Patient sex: M
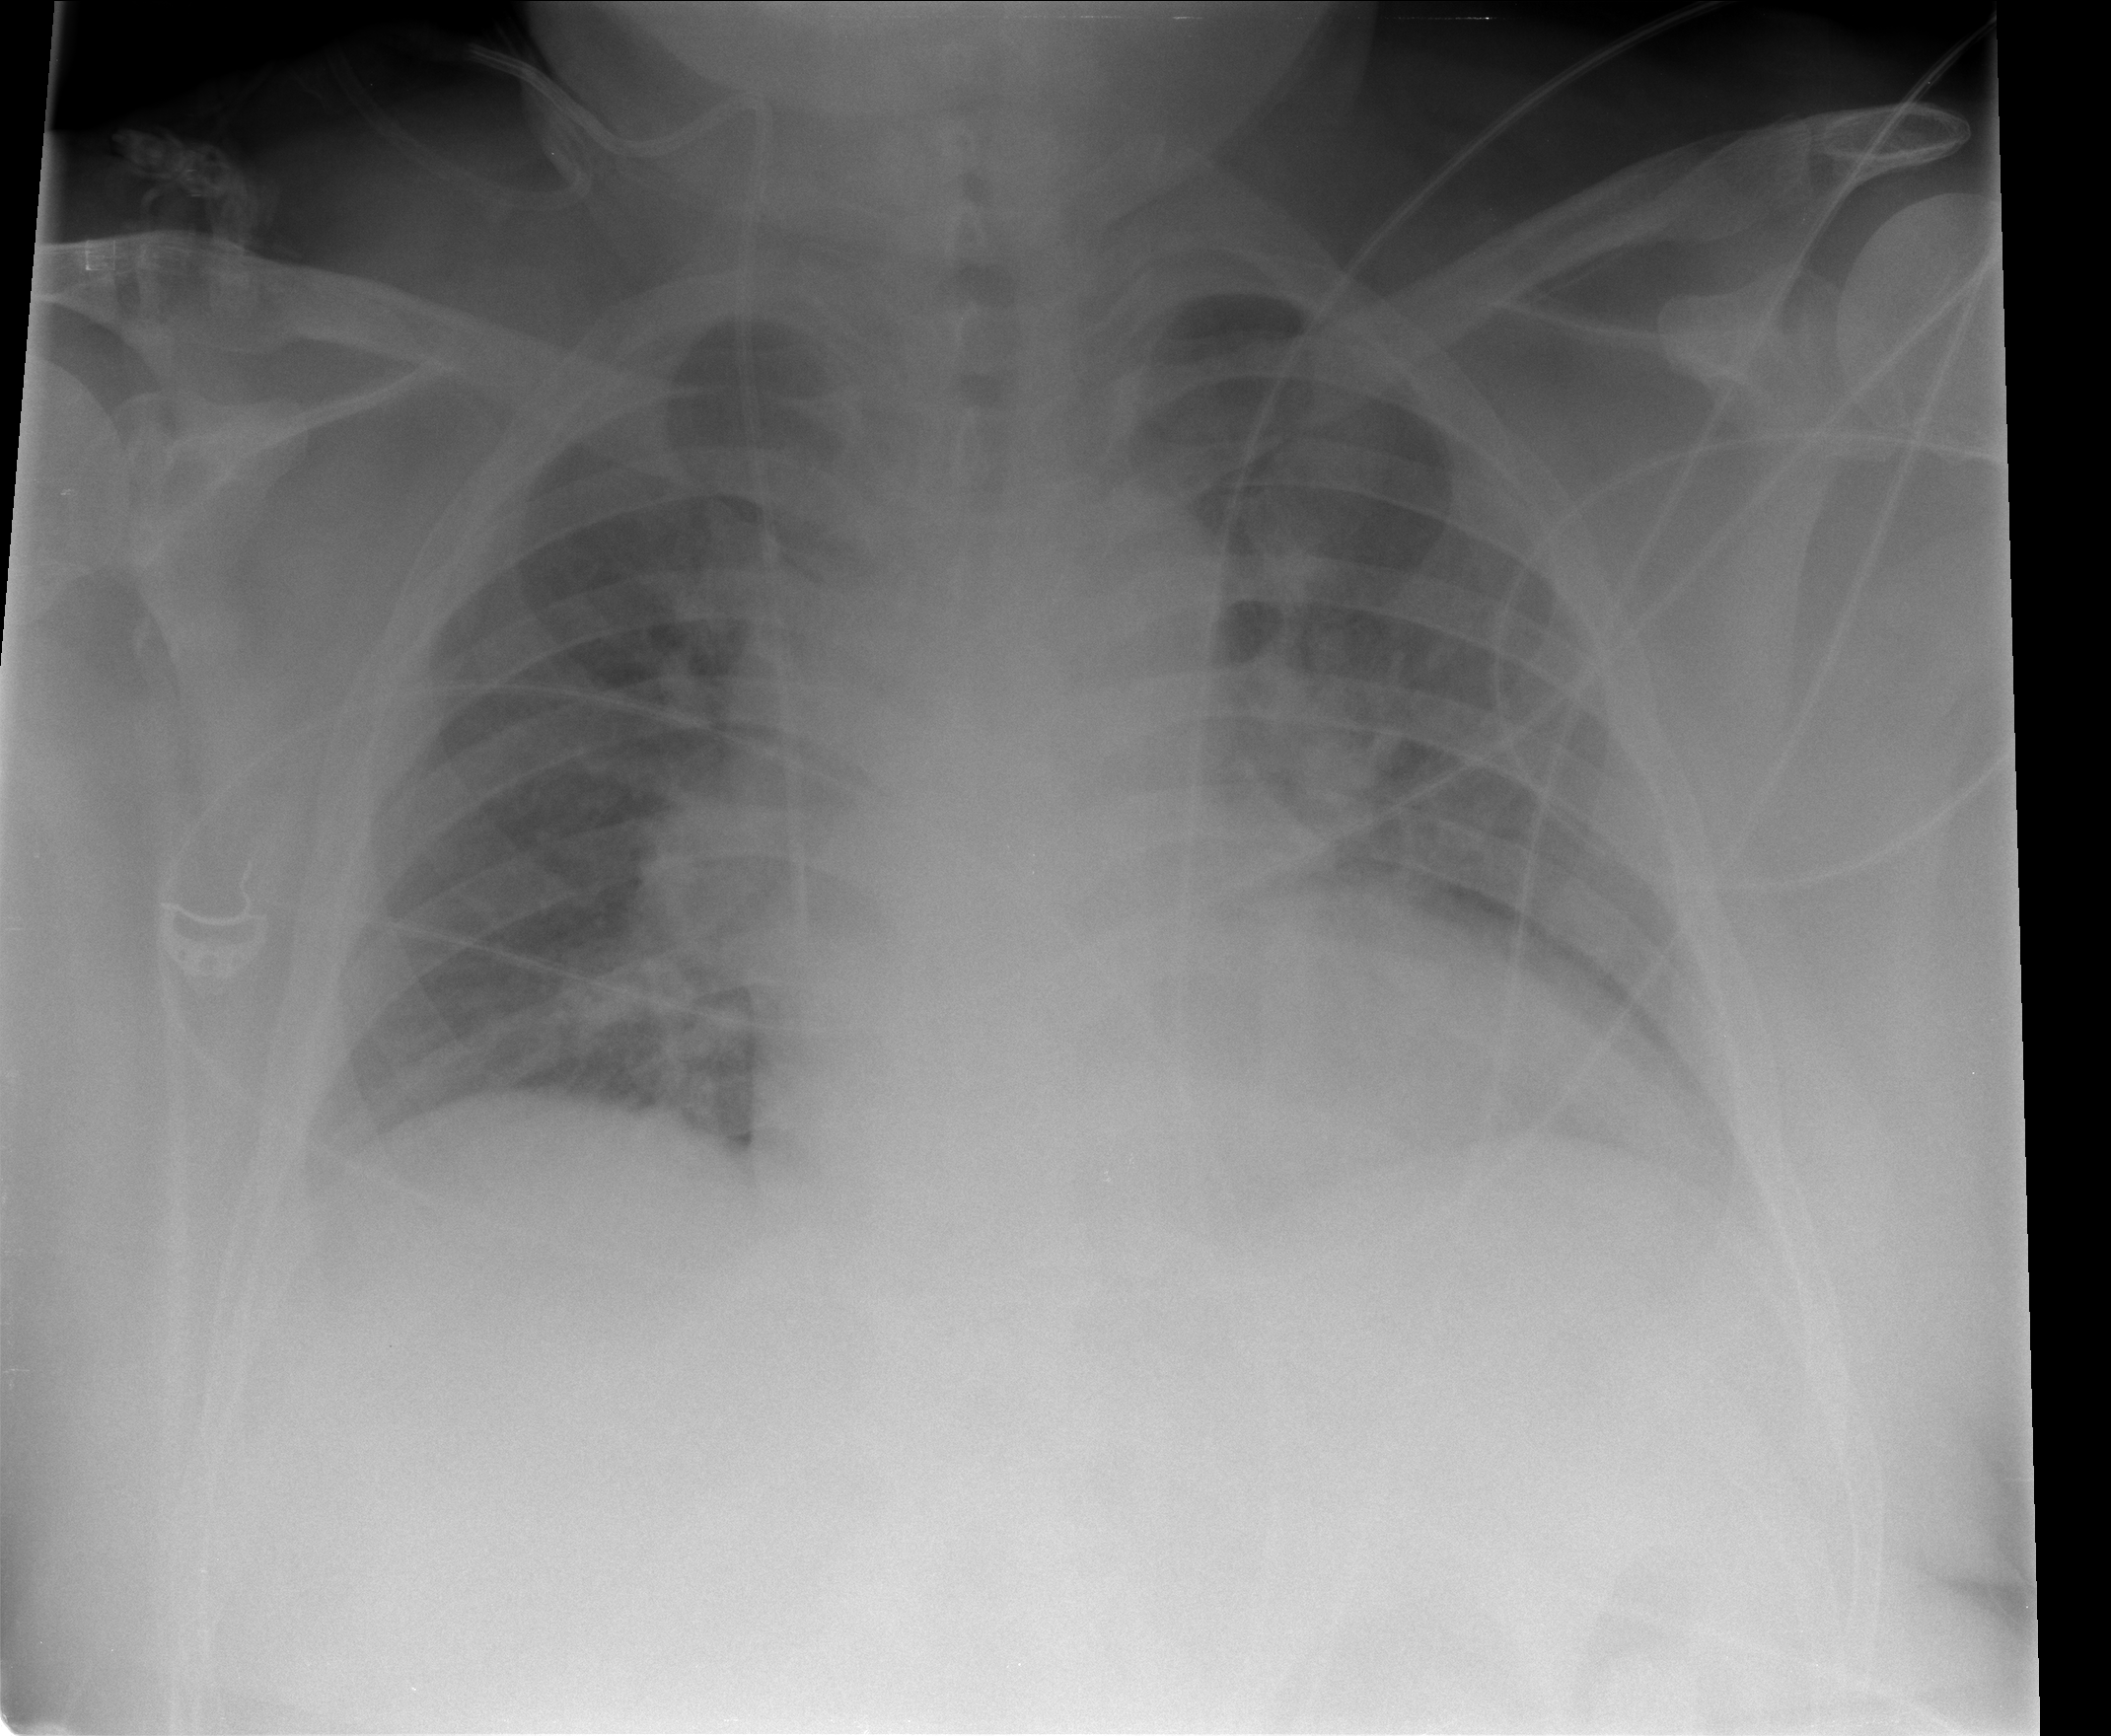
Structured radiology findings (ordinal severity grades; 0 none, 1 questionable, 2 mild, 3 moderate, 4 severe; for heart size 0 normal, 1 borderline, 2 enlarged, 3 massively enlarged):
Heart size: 2
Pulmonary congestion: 3
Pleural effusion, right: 1
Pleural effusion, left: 2
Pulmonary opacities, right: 2
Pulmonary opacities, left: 2
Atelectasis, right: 2
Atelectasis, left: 2